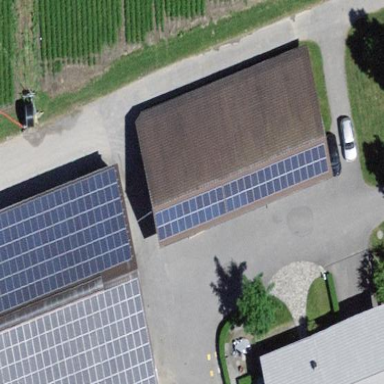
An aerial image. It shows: Solar power generator using photovoltaic method with solar photovoltaic panel types.